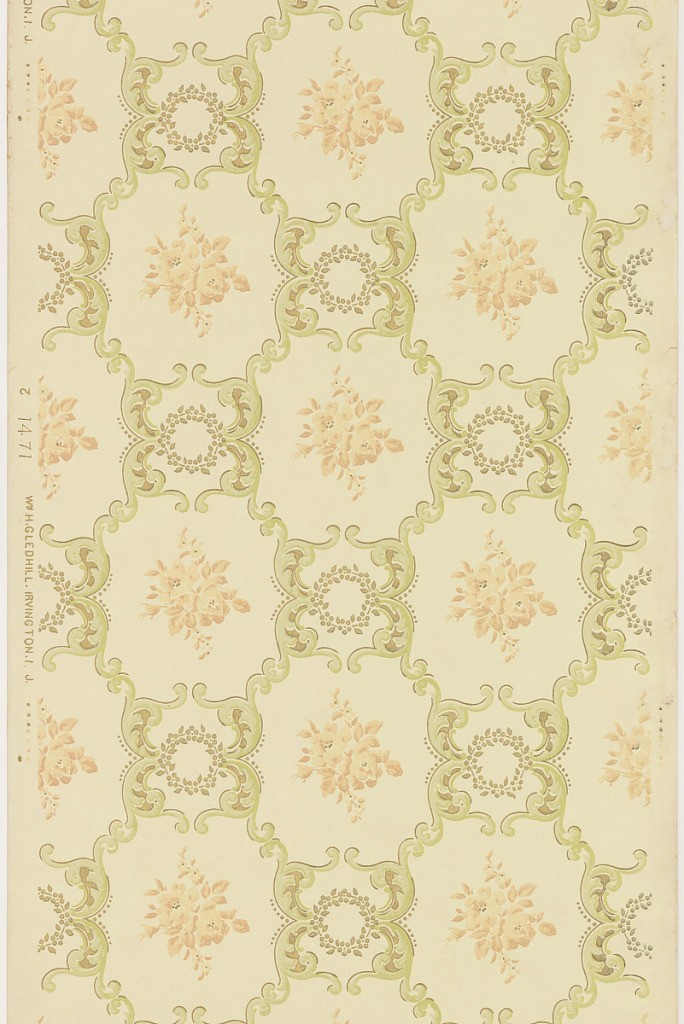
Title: Ceiling paper
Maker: William H. Gledhill
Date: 1905–1915
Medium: Machine-printed paper, textured, liquid mica
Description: Open framework composed of foliate scrolls, with adjacent sections containing a floral sprig. A wreath separates floral sprigs top and bottom and left to right.